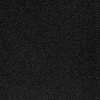
Atmospheric dust classification: dusty